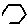
Label: hexagon